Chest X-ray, AP view. Patient: 81 years old, sex F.
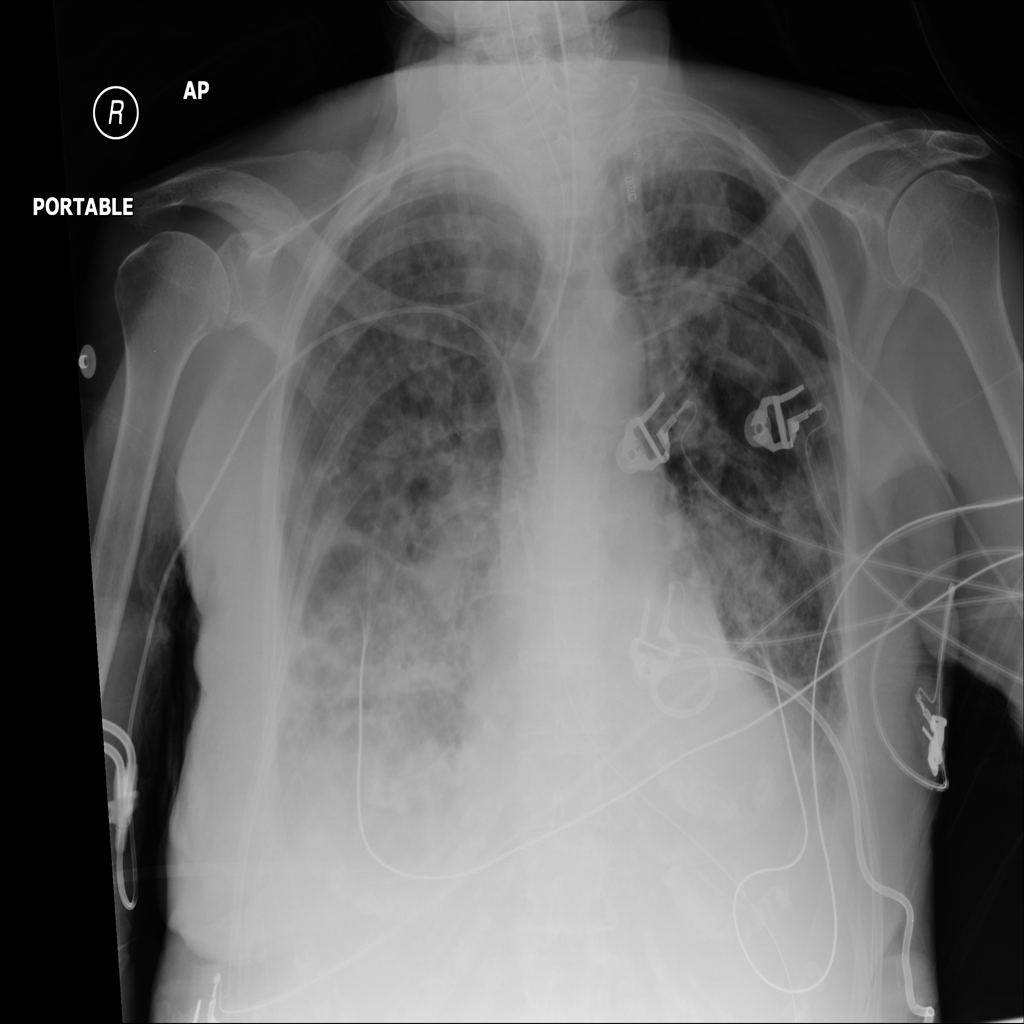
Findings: No Finding